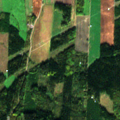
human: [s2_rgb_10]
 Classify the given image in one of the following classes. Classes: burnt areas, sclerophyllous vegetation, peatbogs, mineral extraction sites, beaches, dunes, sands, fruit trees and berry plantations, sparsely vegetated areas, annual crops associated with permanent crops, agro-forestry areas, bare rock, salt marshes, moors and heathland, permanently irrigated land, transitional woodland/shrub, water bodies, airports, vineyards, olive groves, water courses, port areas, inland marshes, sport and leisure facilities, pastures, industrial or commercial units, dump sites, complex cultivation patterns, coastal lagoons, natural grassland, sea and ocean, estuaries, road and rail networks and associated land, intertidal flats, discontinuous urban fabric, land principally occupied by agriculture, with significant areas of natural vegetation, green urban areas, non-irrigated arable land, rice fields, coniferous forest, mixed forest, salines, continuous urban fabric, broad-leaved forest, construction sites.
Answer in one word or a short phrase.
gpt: non-irrigated arable land, land principally occupied by agriculture, with significant areas of natural vegetation, mixed forest